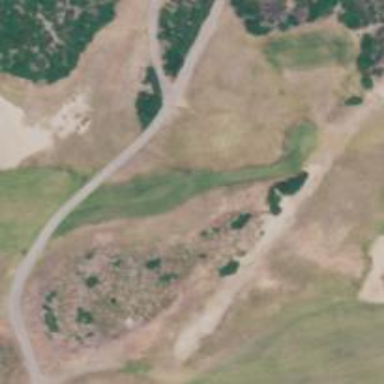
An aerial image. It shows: Path for both road and golf.